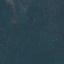
Land use / land cover class: Forest